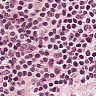
Metastatic tissue present: no